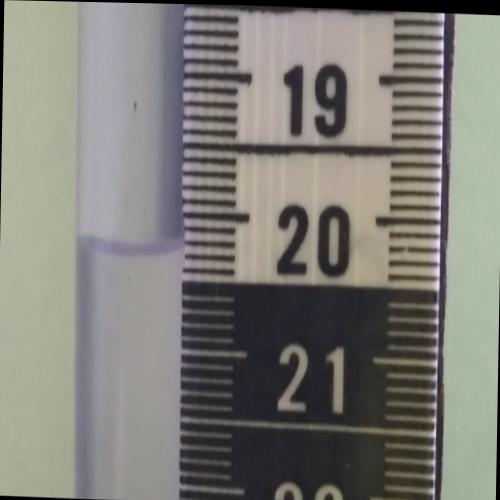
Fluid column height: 20.3 cm